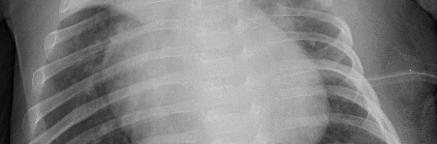
Diagnosis: PNEUMONIA